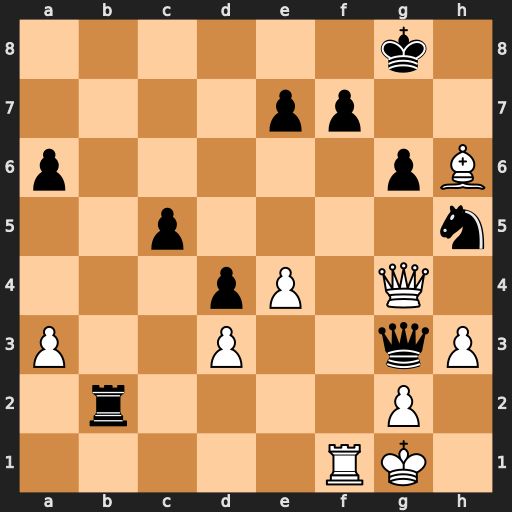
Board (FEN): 6k1/4pp2/p5pB/2p4n/3pP1Q1/P2P2qP/1r4P1/5RK1
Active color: w
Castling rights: -
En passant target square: -
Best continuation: Qc8+ Kh7 Rxf7+ Ng7 Rxg7+ Kxh6 Qh8+ Kg5 Rxg6+ Kxg6 Qg8+ Kf6 Qxg3